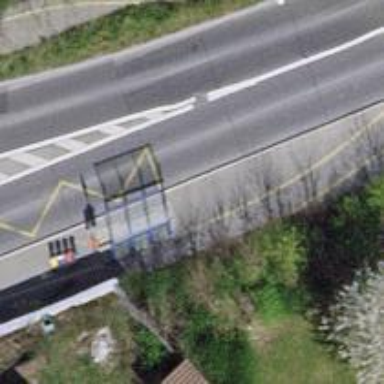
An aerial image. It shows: Platform with shelter made of asphalt. This platform is used for public transport.